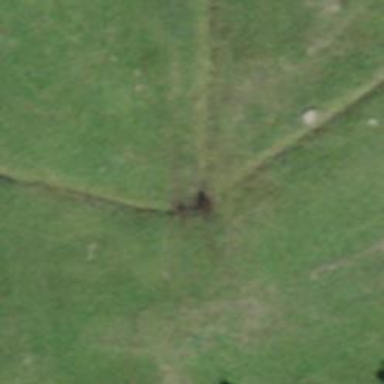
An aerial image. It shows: Path covered with grass.